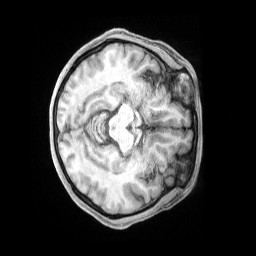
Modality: T1w
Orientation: axial
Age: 35
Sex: female
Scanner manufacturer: siemens
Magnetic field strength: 3 T
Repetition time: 2 s
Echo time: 0.00211 s